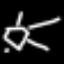
Label: diamond